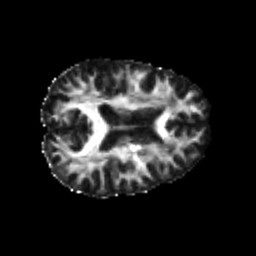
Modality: FA
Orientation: axial
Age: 26
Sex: female
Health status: healthy
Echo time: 0.074 s